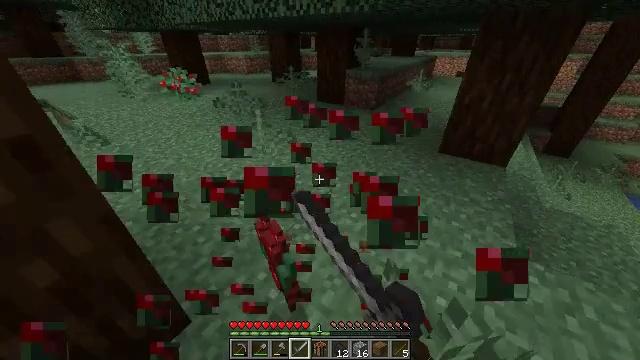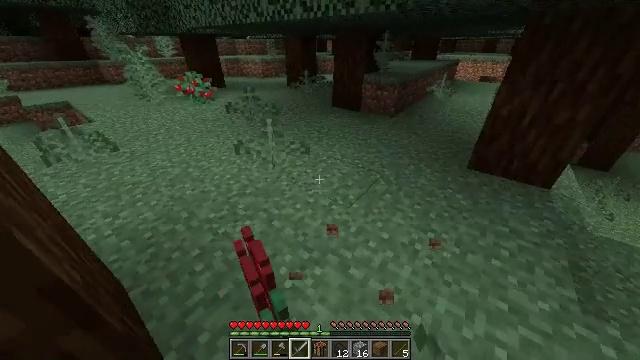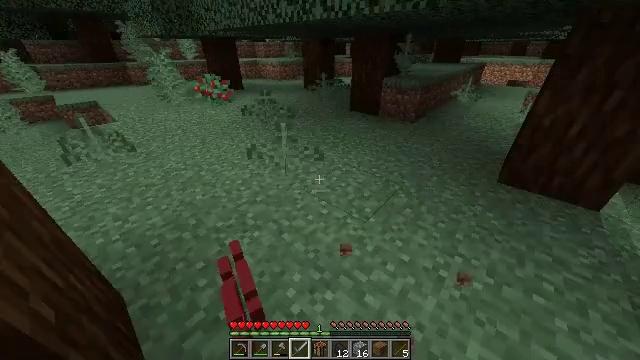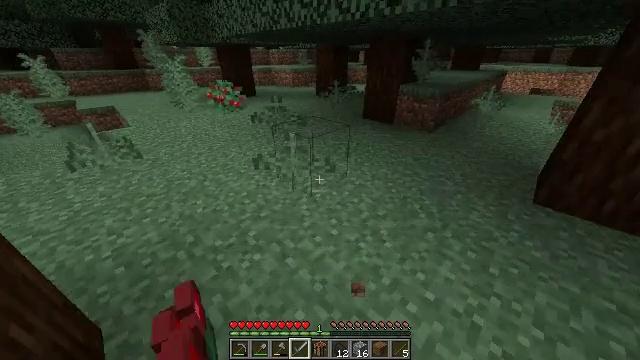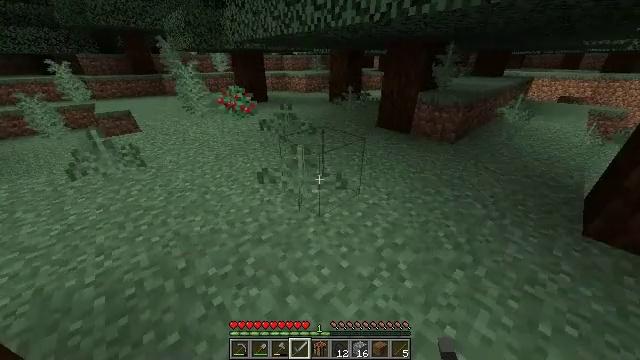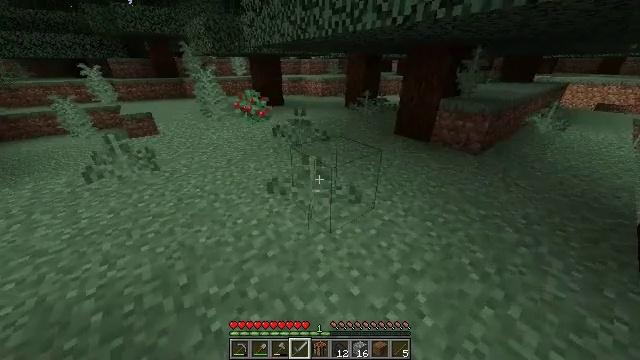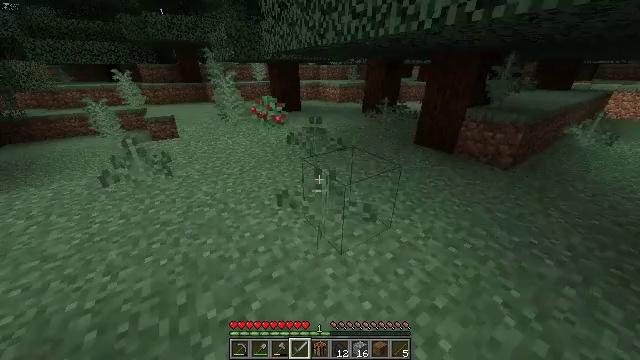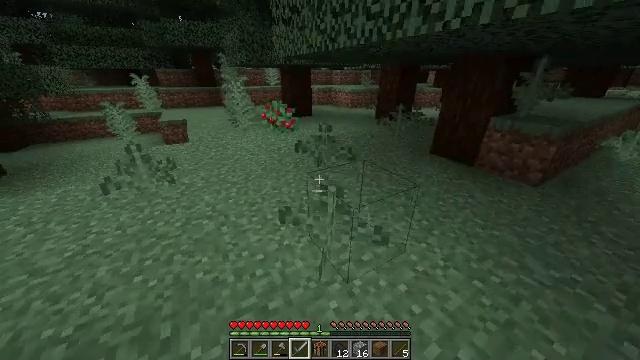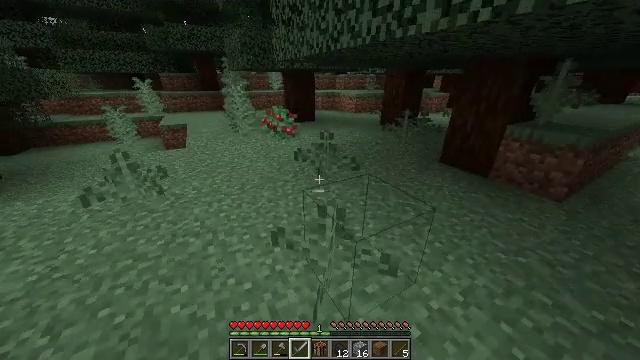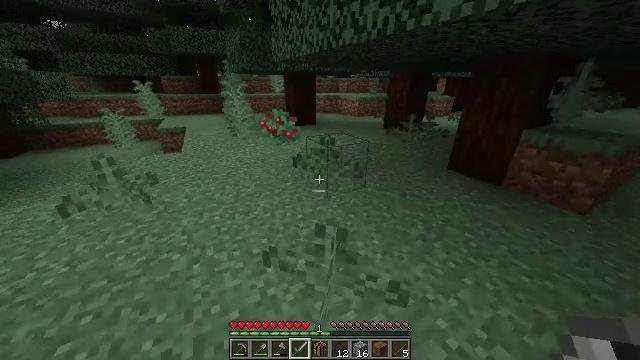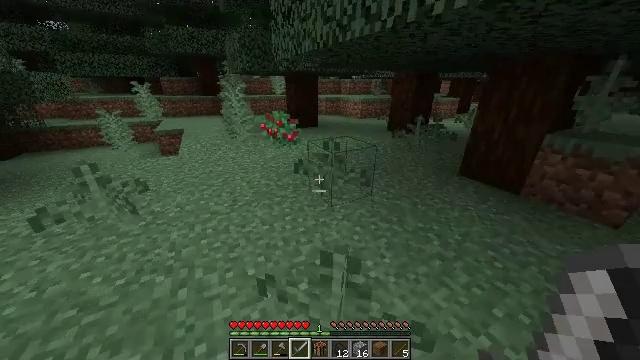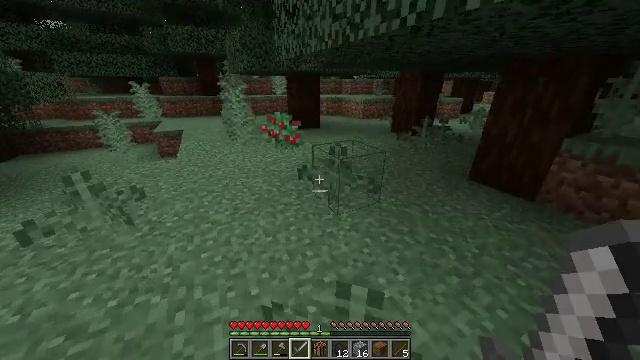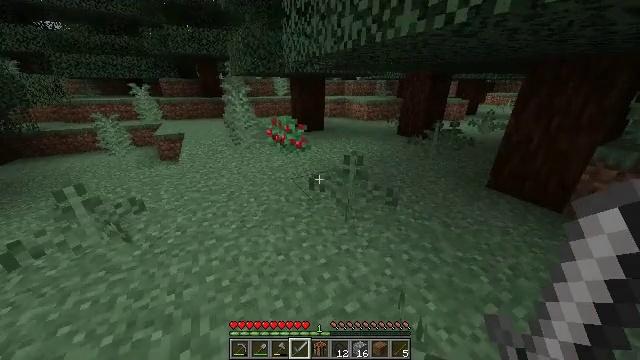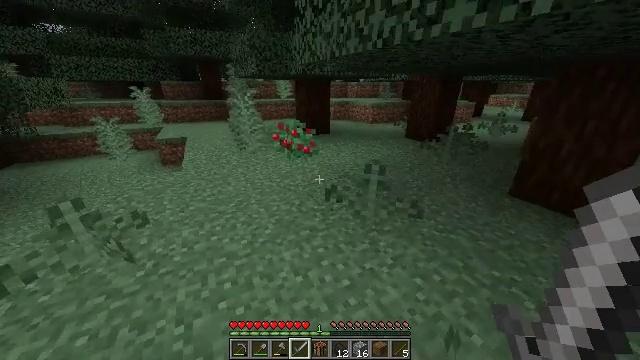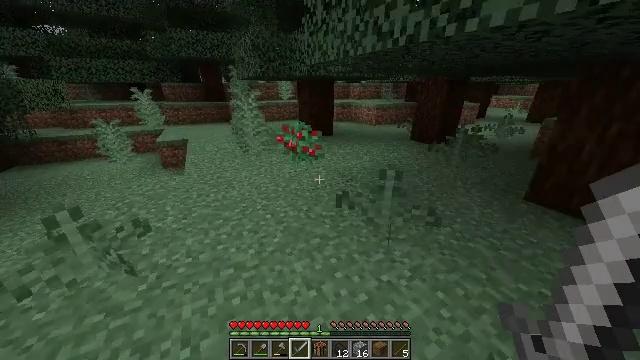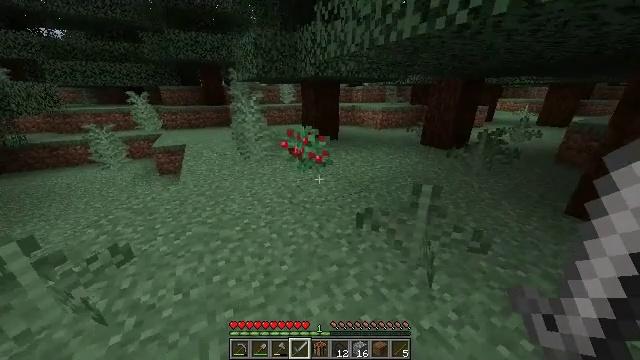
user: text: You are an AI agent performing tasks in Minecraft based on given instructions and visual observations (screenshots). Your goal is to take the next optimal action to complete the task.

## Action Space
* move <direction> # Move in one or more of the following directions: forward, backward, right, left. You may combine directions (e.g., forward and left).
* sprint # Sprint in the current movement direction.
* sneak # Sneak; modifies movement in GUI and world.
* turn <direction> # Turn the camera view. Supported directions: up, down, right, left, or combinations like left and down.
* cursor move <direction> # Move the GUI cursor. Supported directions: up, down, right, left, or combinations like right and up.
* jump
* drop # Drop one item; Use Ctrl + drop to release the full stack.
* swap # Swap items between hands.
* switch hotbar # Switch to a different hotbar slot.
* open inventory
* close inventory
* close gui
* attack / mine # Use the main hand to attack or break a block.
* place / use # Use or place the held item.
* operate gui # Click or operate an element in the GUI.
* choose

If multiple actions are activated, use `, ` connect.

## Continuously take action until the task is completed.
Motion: motion action
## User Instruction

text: Clear the sweet berry bush to collect the sweet berries.
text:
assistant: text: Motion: move forward, sprint, turn left
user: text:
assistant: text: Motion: move forward, sprint, turn left
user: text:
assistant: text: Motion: move forward, sprint, turn left and up
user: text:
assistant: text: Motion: move forward, sprint, turn left and up
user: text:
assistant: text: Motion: move forward, sprint, turn left
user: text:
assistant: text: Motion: move forward, sprint, turn left and up
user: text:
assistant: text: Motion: move forward, sprint, turn left and up
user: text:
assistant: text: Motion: move forward, sprint, turn left
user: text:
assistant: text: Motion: move forward, sprint
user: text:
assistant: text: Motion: move forward and move left, sprint
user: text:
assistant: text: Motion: move forward and move left, sprint
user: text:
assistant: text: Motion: move forward and move left, sprint
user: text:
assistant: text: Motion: move forward and move left, sprint
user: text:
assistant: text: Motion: move forward, sprint
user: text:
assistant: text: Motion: move forward, sprint
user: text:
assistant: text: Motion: move forward, sprint
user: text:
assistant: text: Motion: move forward, sprint
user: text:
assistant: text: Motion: move forward, sprint
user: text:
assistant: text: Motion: move forward, sprint
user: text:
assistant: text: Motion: move forward, sprint
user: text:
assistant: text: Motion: move forward, sprint
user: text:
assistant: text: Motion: move forward and move left, sprint, turn left
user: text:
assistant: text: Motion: move forward and move left, sprint, turn left
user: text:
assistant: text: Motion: move forward and move left, sprint
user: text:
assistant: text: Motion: move forward and move left, sprint, attack / mine
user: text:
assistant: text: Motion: move forward, sprint, turn right and down, attack / mine
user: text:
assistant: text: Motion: move forward, sprint, turn right and down
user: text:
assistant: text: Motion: move forward, sprint, turn right and down
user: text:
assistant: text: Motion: move forward, sprint, turn right and down
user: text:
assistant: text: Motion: sprint